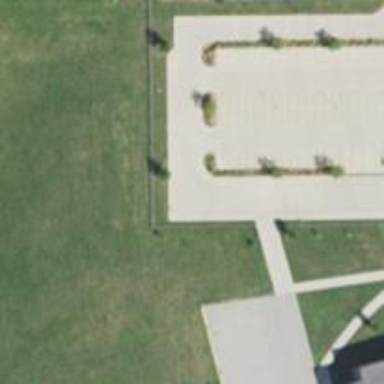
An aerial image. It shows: Parking area.